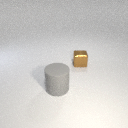
small brown metal cube to the right of large gray rubber cylinder